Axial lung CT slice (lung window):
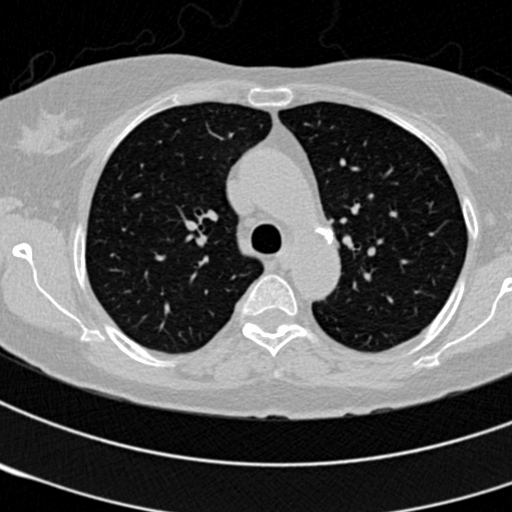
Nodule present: no